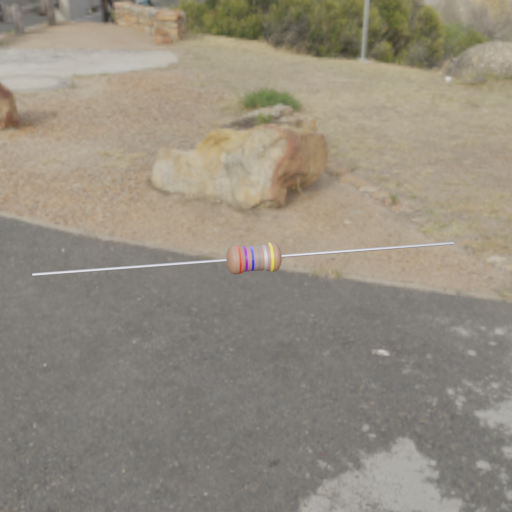
Resistor colour bands (in order): red, violet, blue, gray, silver, yellow